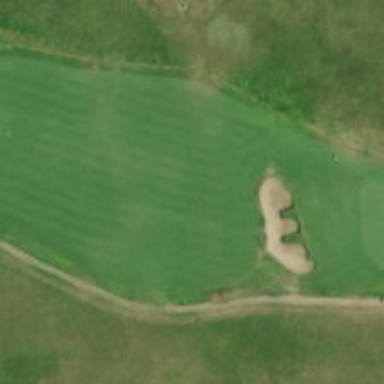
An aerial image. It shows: Golf hole.